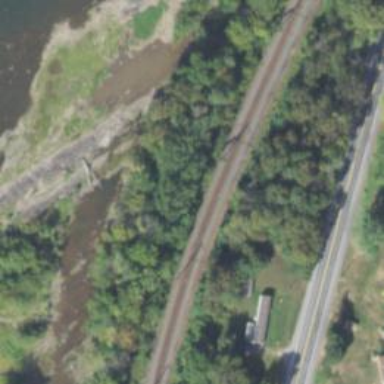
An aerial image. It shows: Railway track.